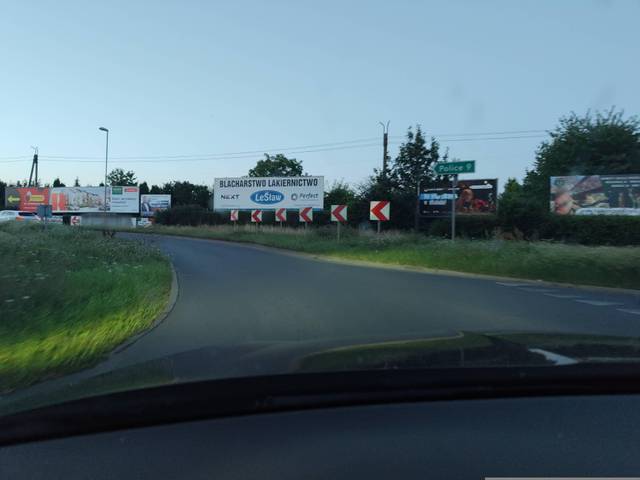
Region: Germany
Coordinates: 53.474, 14.591